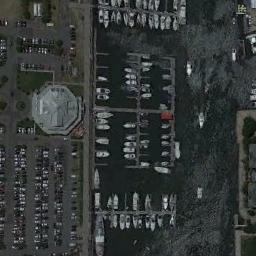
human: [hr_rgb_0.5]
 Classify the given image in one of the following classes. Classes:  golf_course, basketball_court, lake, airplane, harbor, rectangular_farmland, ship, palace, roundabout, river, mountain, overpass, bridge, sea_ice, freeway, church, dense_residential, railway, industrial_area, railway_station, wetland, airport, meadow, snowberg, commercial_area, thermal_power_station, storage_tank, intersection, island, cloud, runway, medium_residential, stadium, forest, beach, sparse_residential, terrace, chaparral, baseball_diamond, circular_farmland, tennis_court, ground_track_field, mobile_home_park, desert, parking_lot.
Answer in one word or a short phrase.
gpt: harbor